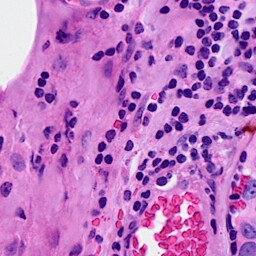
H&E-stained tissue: Breast